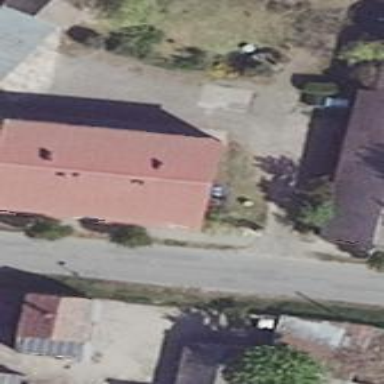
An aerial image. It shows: Gabled roof on residential building.